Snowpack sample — Buffalo Mountain, Silverthorne, Colorado, USA (1/25/25, 10:11 AM MST)
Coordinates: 39.6222, -106.1139
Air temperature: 22 °F
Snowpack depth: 110 cm
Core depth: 30 cm
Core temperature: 42.8 °F
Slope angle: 12°, slope face: 102°
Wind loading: high
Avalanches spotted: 0
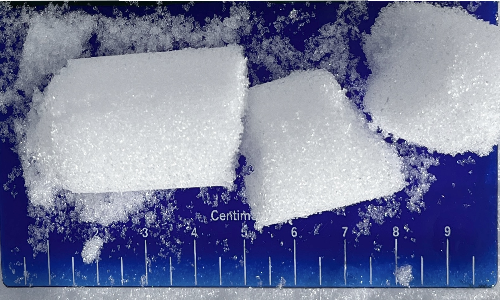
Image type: core
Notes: No avalanches nearby, collected on the outskirts of a fire break 15 meters from the treeline, on way to Buffalo and Red Mountain